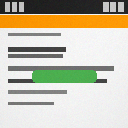
Screen state: on